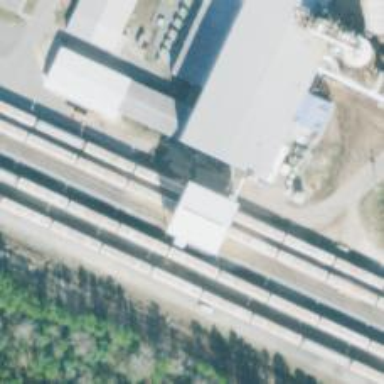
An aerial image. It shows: Loading tower along the railway.